Explain the disparities between the first and second image.
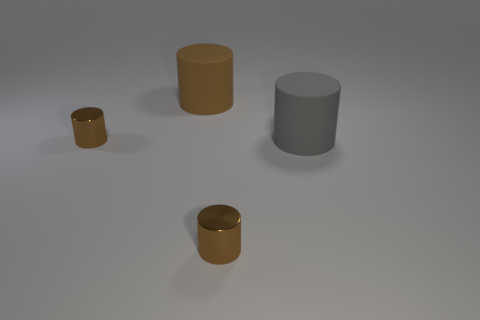
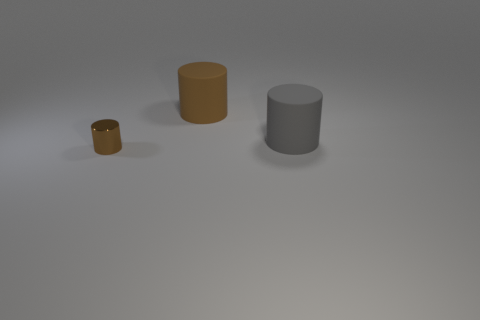
the small brown shiny cylinder that is on the right side of the big brown cylinder is gone
the small brown shiny cylinder that is on the right side of the large brown thing is no longer there
the tiny brown shiny cylinder right of the brown matte object is missing
the small brown shiny cylinder on the right side of the brown matte cylinder is gone